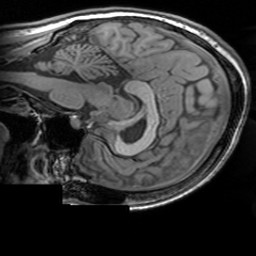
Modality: T1w
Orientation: sagittal
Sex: female
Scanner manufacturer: siemens
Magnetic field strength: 3 T
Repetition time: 1.63 s
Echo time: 0.00311 s